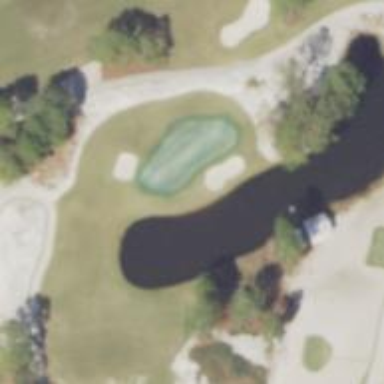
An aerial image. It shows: Golf hole.